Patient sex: F
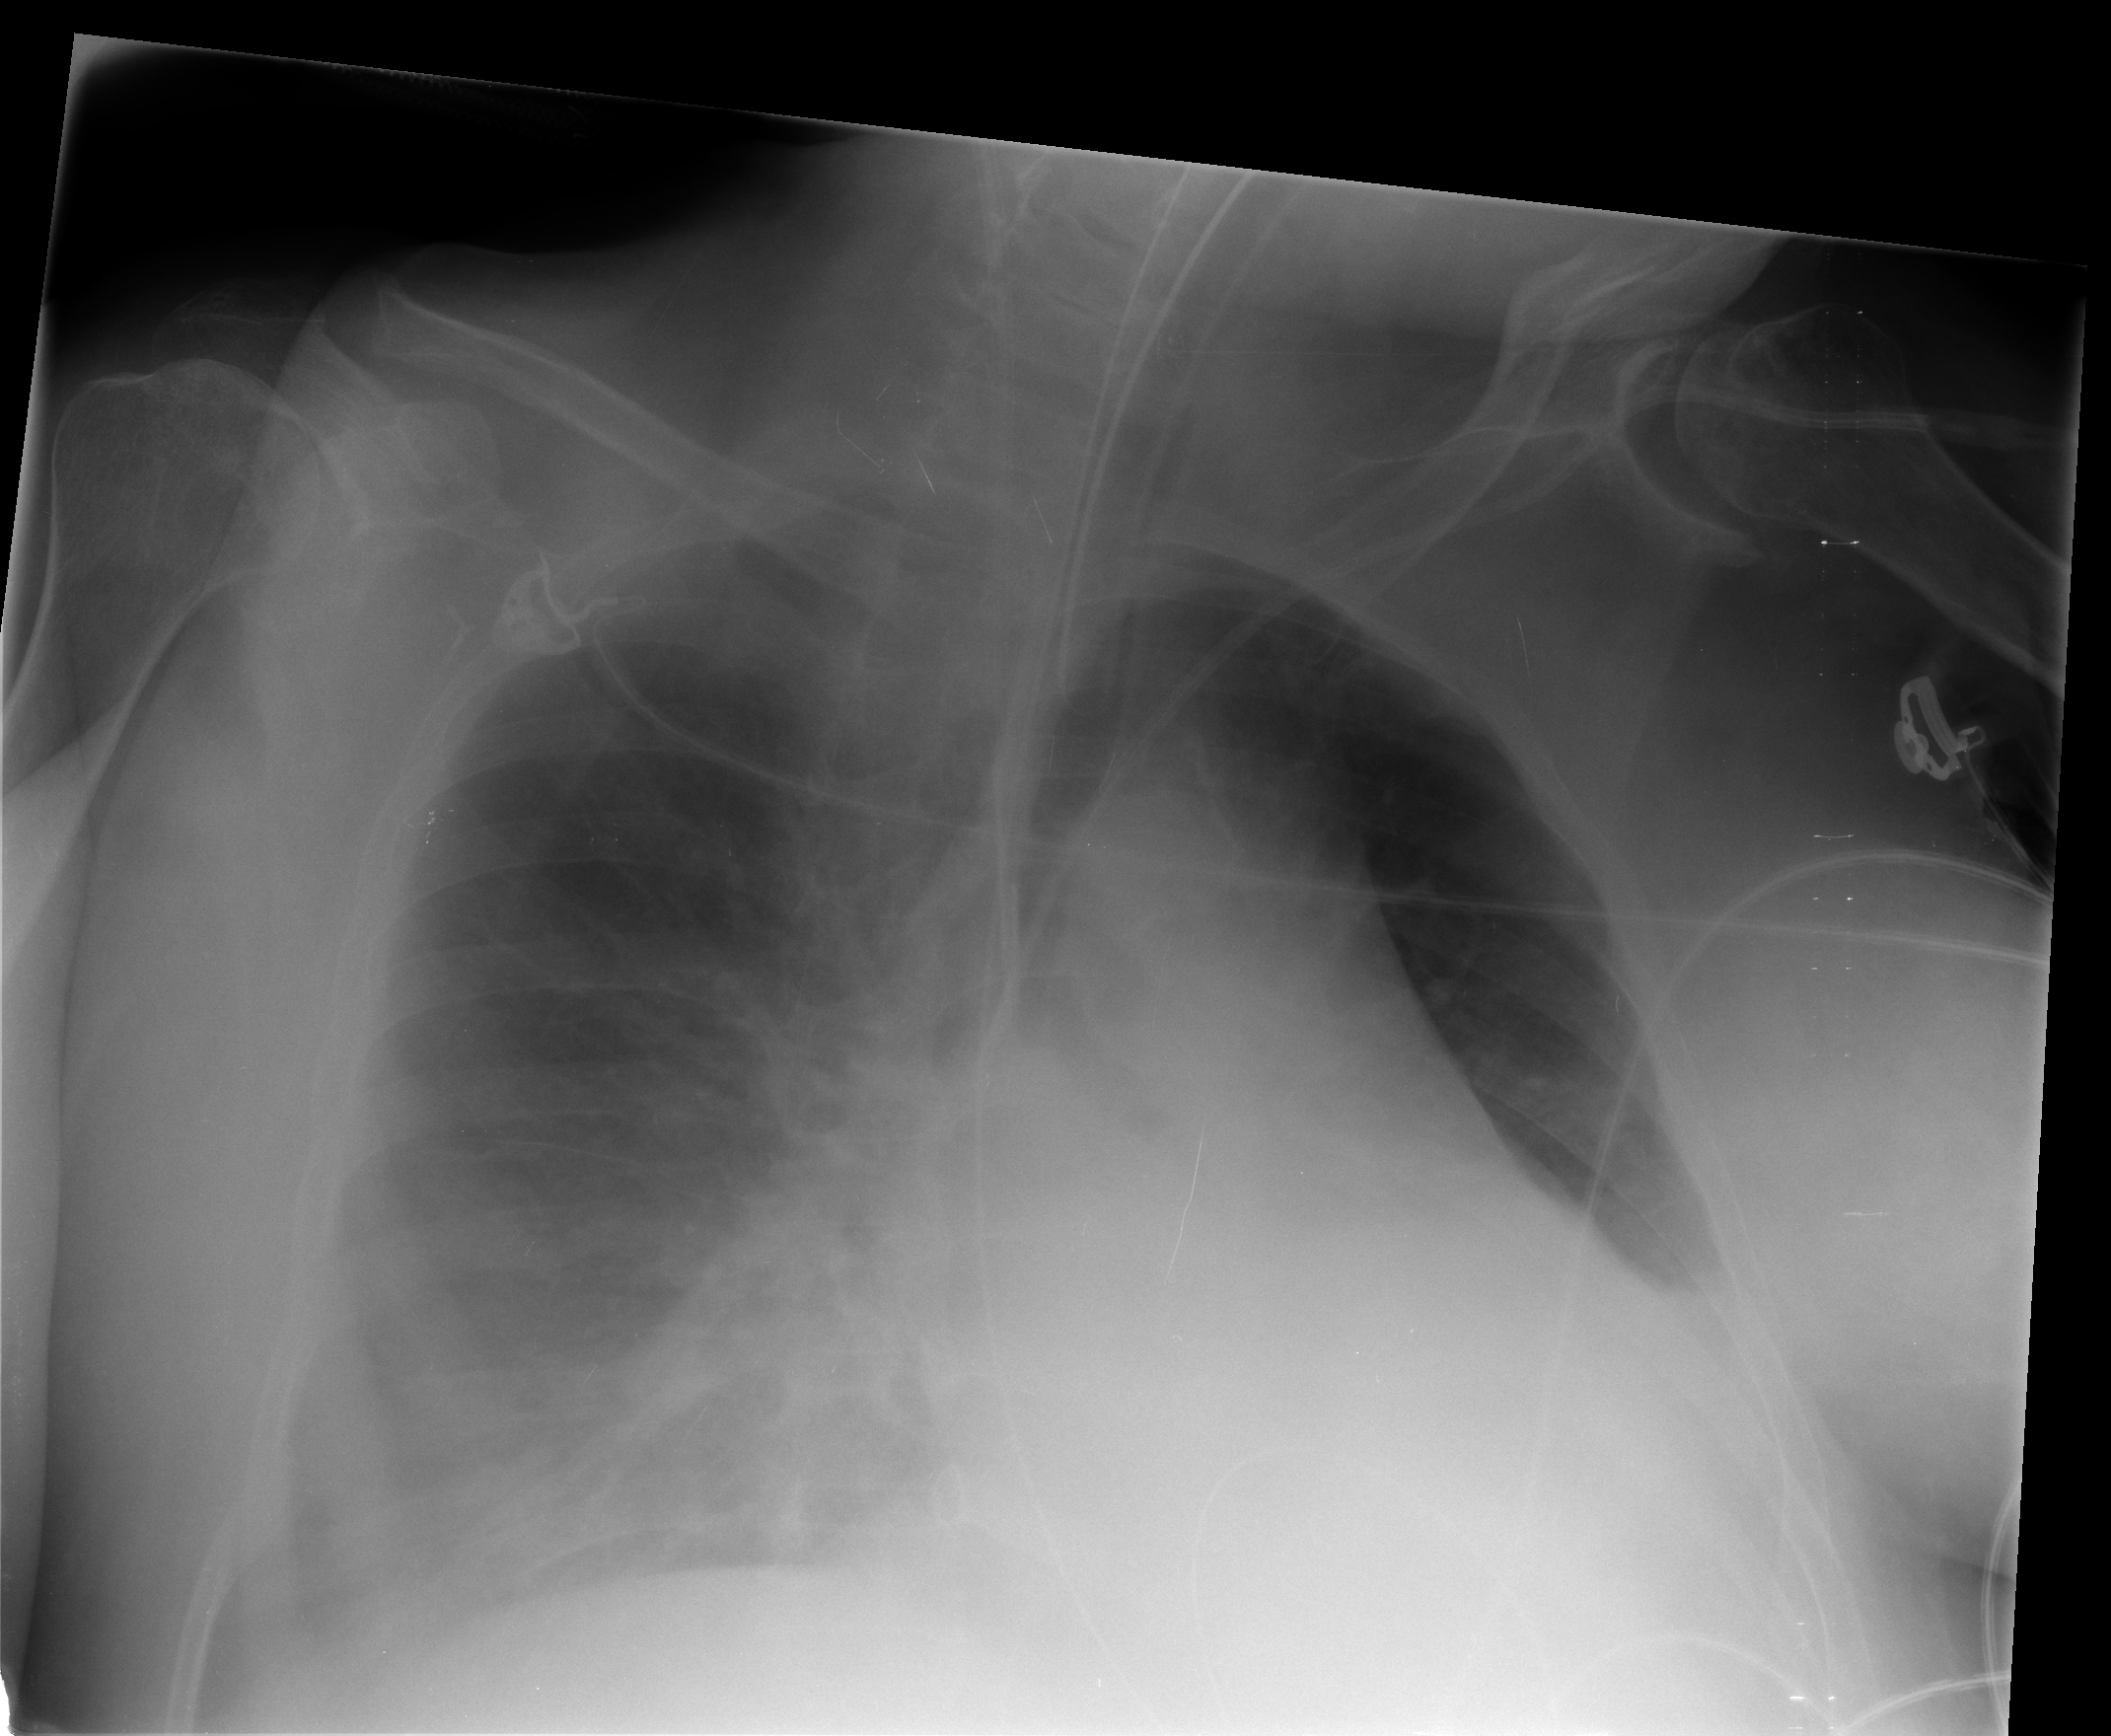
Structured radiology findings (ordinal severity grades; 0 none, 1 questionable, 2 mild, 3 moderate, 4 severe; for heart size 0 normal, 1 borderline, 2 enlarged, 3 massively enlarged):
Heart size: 2
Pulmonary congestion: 2
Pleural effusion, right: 3
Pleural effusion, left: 2
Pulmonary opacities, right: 2
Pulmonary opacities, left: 0
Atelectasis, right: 3
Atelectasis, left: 2